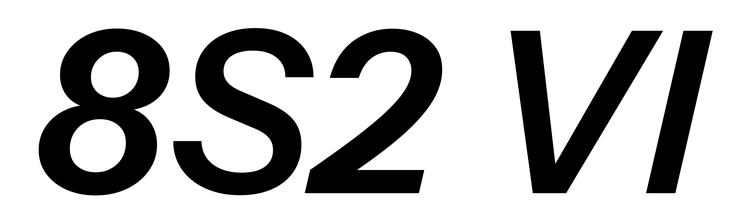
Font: InstrumentSans-Italic_SemiBold_Italic